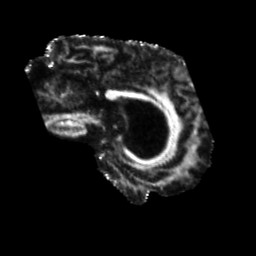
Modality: FA
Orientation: sagittal
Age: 43
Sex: male
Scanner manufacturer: siemens
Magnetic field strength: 3 T
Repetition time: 5.25 s
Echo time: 0.08 s